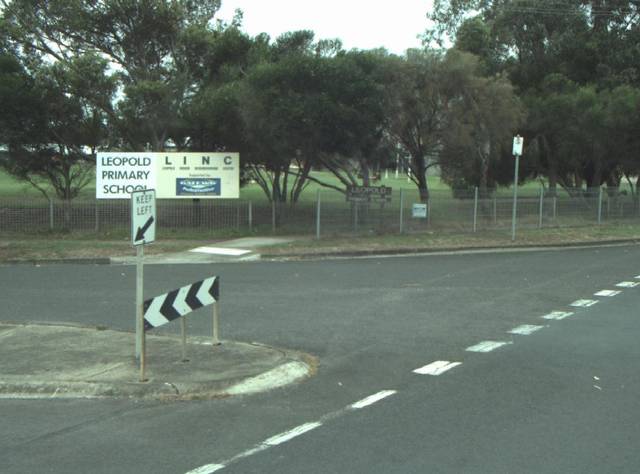
Region: Australia
Coordinates: -38.188, 144.462